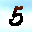
Label: 5